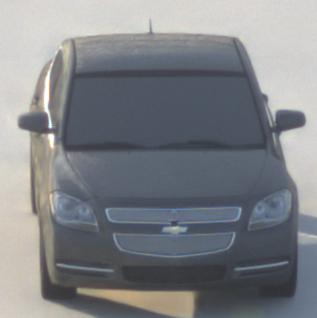
Make: Chevrolet
Model: Malibu 2.4
Detailed model: Malibu
Model produced from: 2012/07
Model produced until: 2014/08
Doors: 4
Color: gray
Road condition: dry road
Daytime: sunrise or sunset
Contrast: low contrast